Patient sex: F
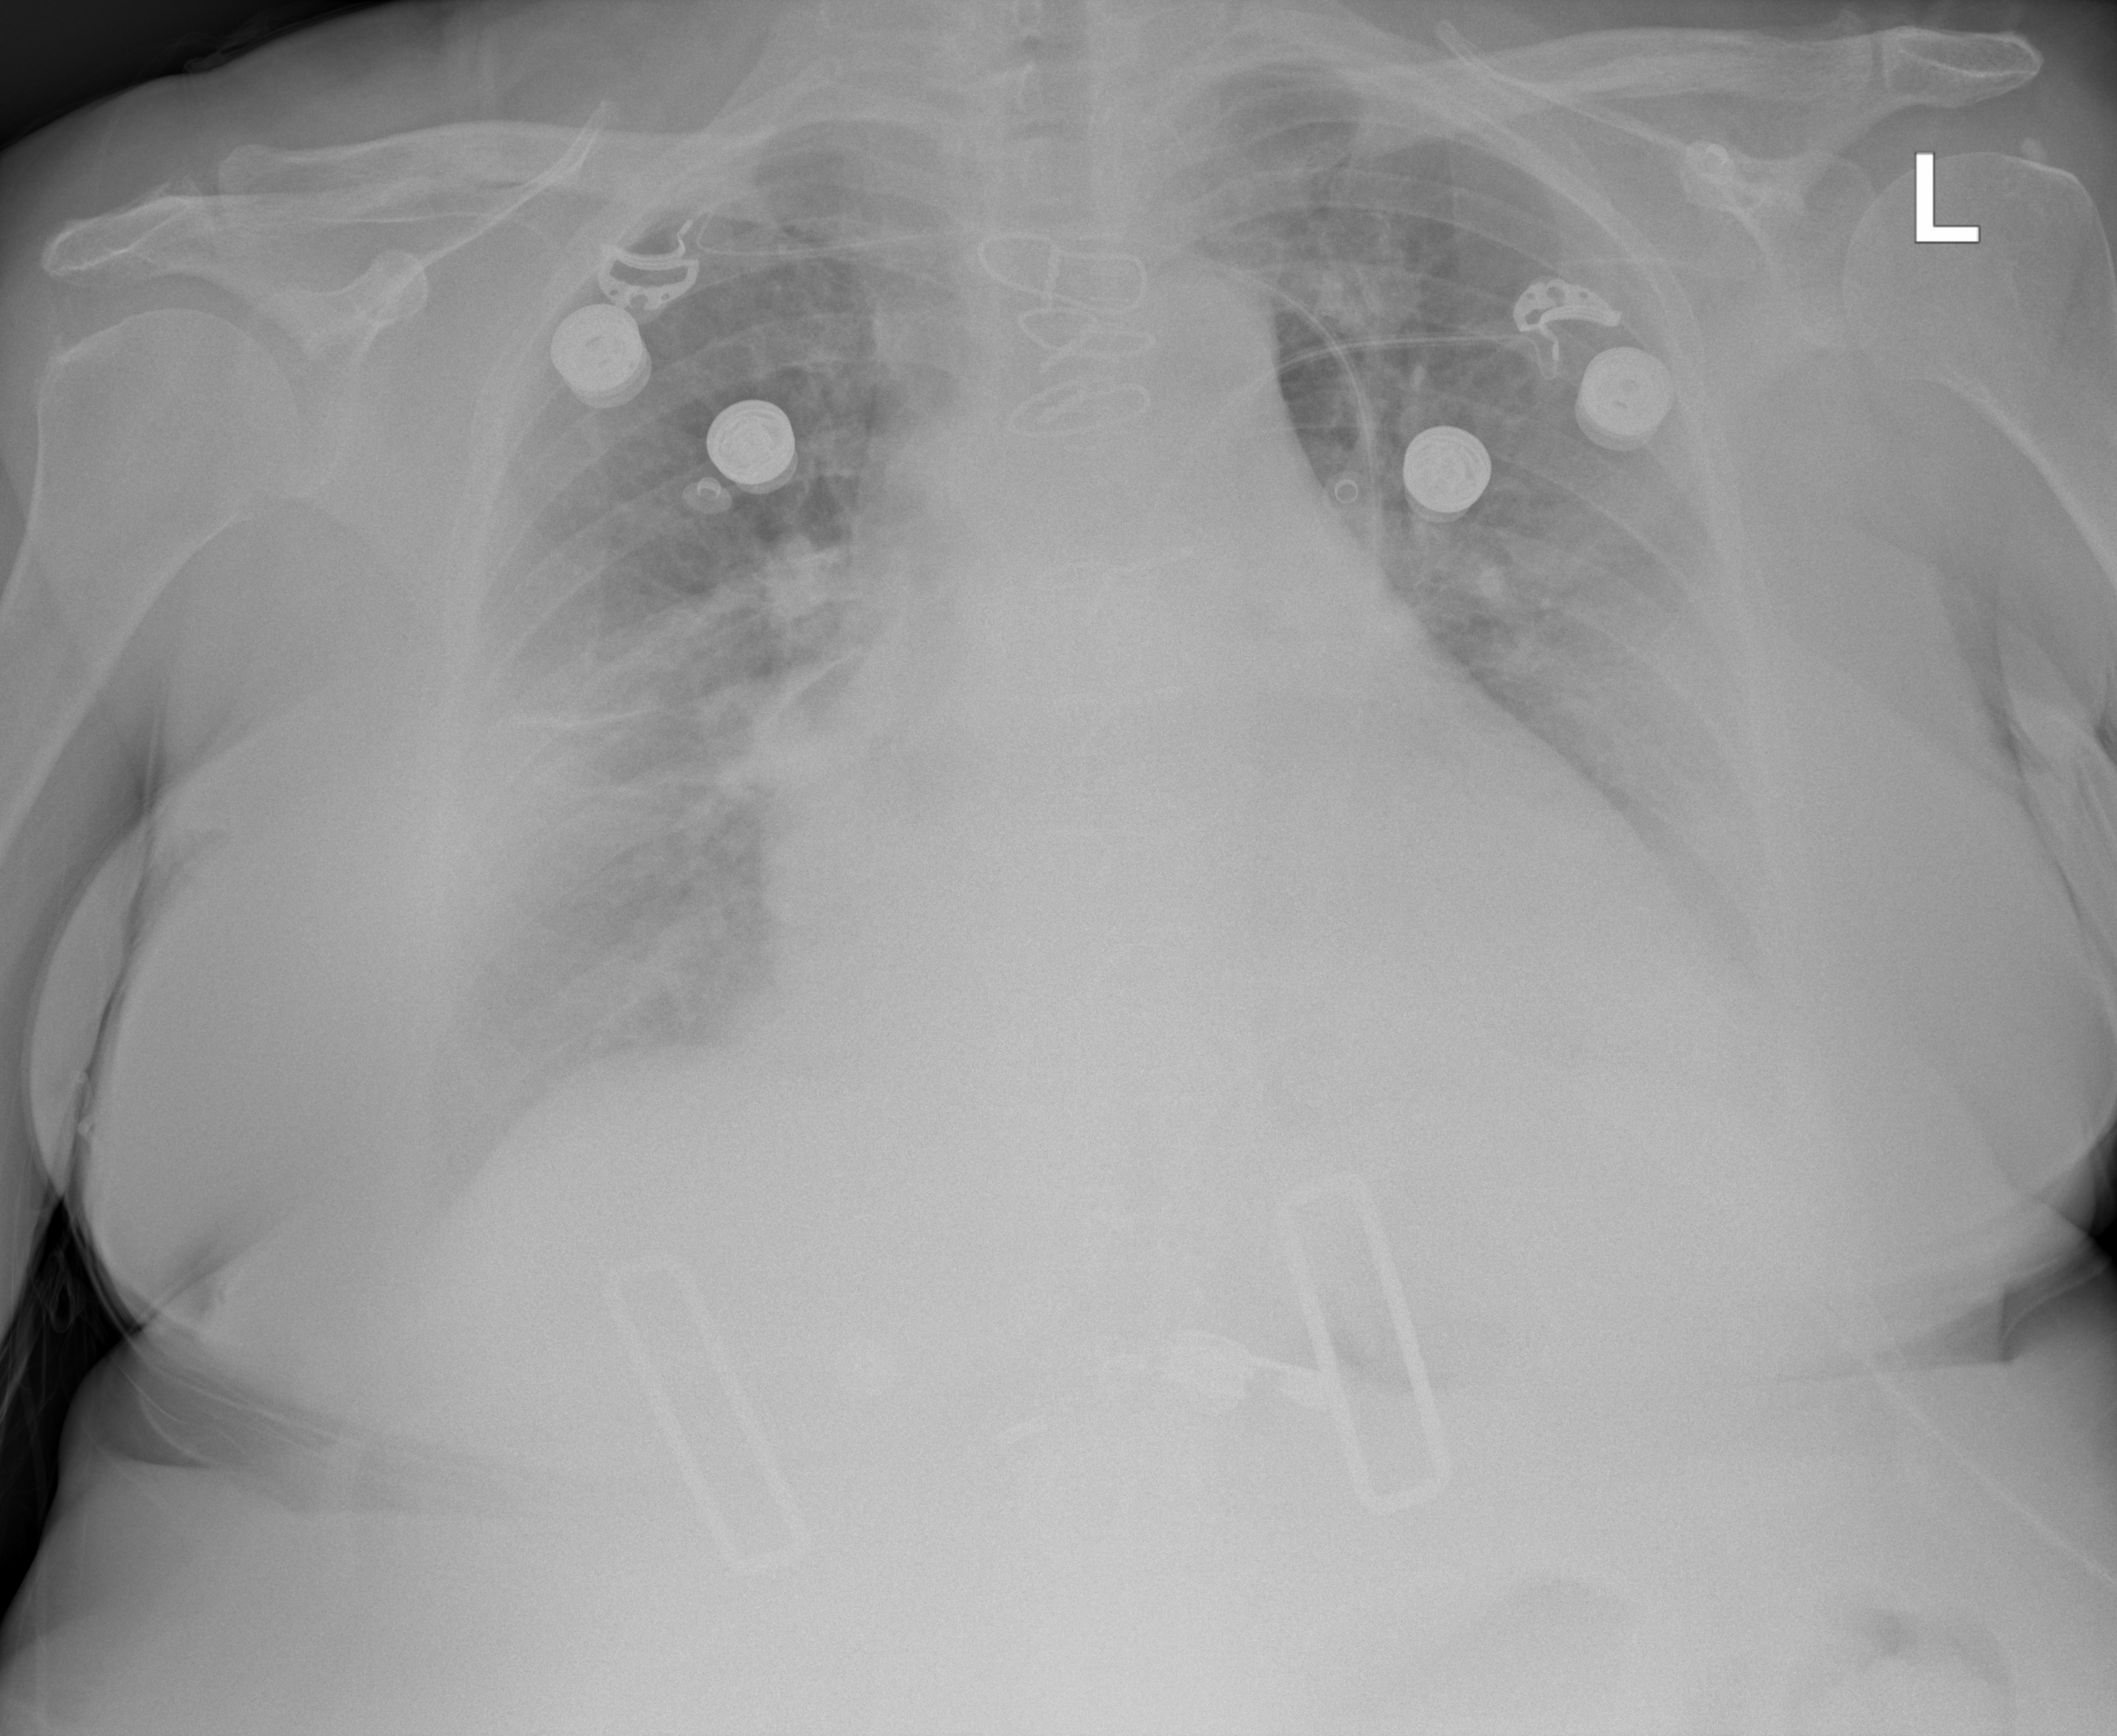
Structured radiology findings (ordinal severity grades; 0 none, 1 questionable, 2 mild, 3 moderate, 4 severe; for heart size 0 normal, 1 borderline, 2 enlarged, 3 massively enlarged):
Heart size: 2
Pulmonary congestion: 2
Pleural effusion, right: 2
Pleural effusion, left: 2
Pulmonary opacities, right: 3
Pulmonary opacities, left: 2
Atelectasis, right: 2
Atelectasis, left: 2